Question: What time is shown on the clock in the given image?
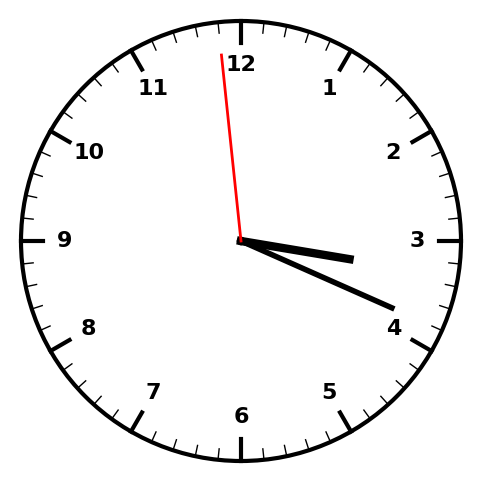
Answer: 03:18:59